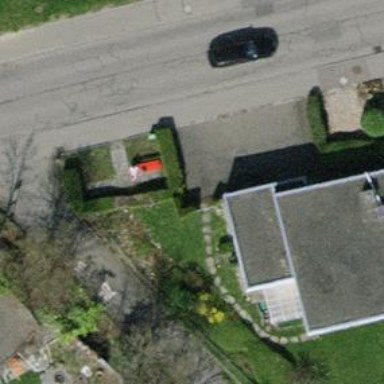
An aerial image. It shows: Red bench.